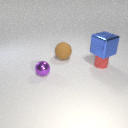
small purple metal sphere in front of small red rubber cylinder